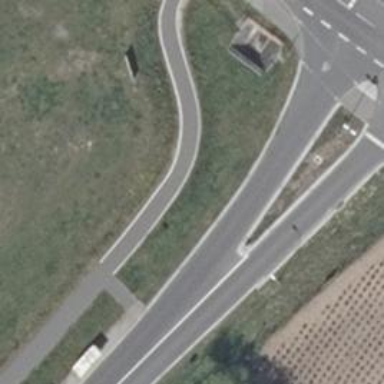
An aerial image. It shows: Traffic calming island.